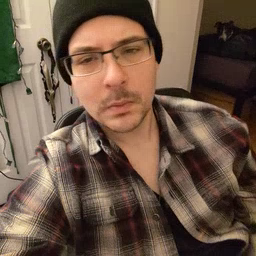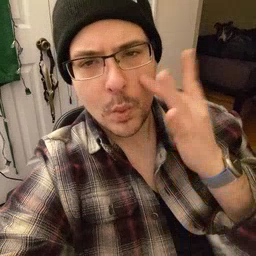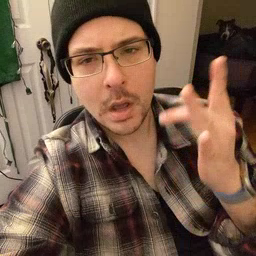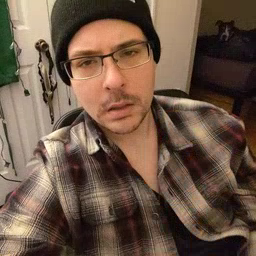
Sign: why